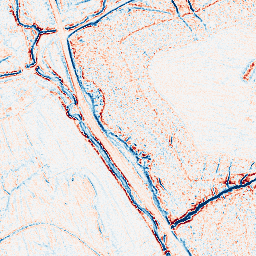
Category: edge_preserving
Decomposition family: anisotropic_diffusion
Decomposition parameters: iterations: 5
kappa: 50
gamma: 0.15
Upsampling method: bspline
Upsampling parameters: scale: 2
Upsampling scale: 2